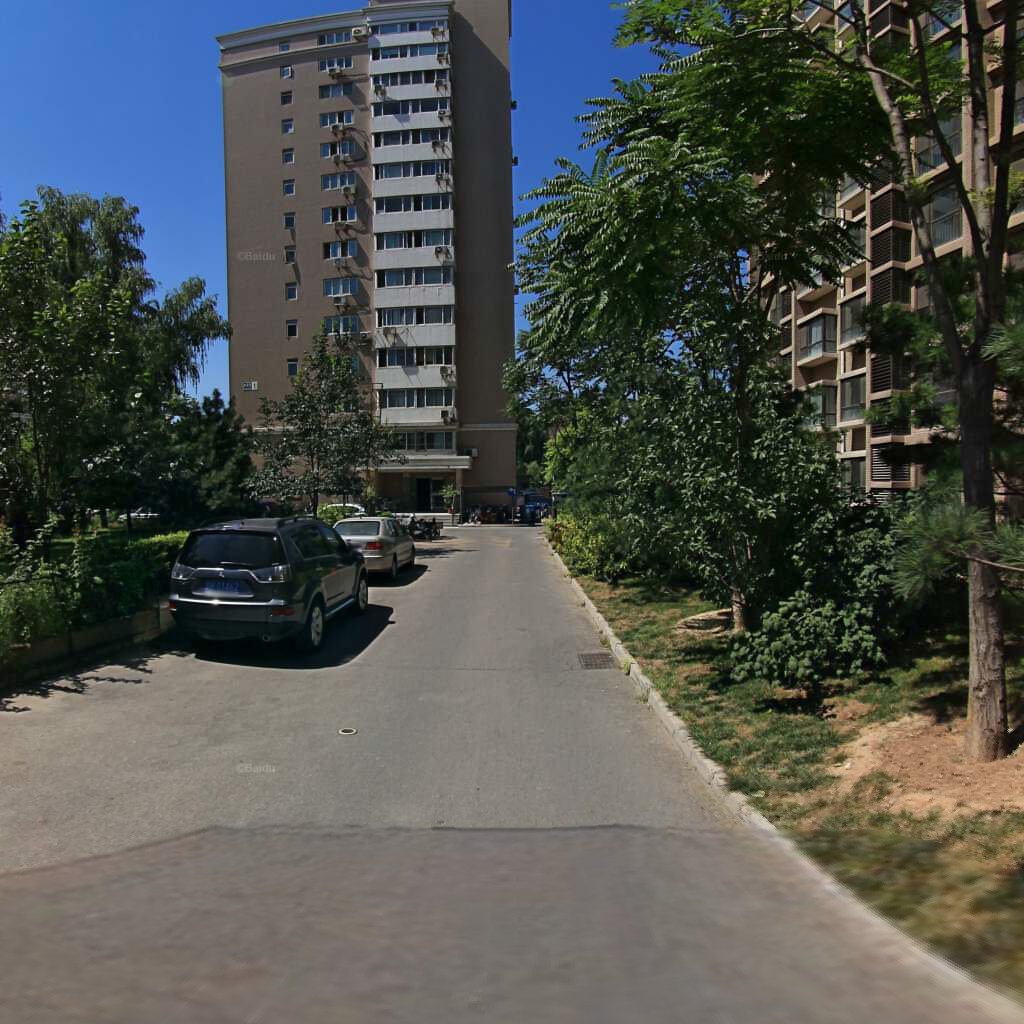
Region: Haidian
Road damage annotations: transverse crack